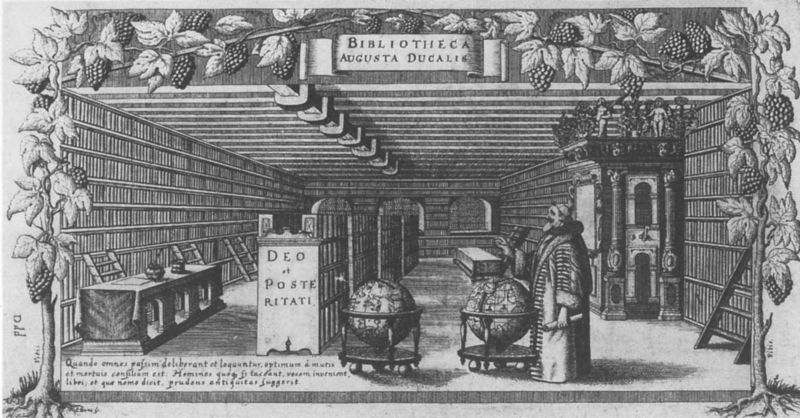
Titel: Bibliotheca in Wolfenbüttel
Institution: Göttingen, Niedersächsische Staats- und Universitätsbibliothek
Schlagwörter: blätter, feder, laub, mann, grau, tische, zeichnung, bart, regal, pelz, gewand, mantel, decke, trauben, bücher, graphik, leiter, balken, gefäß, buch, druck, tinte, pult, rolle, herzog, weinlaub, bibliothek, bücherregale, regale, reben, globus, rebstock, weinblatt, weltkugel, lateinisch, seriendruck, globen, tischj, bibliotheca augusta ducalis